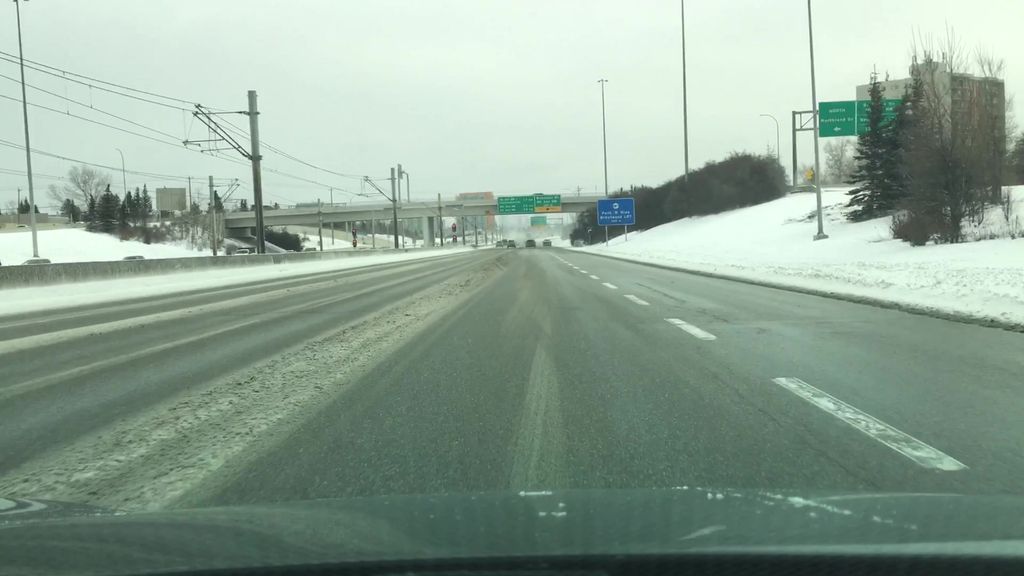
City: calgary